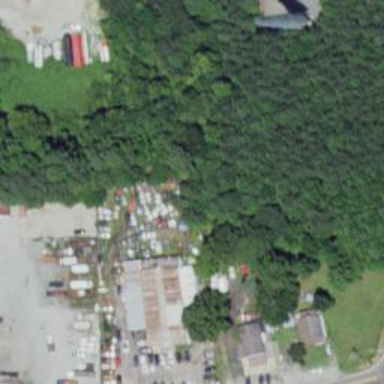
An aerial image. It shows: Scrap yard situated in industrial area.